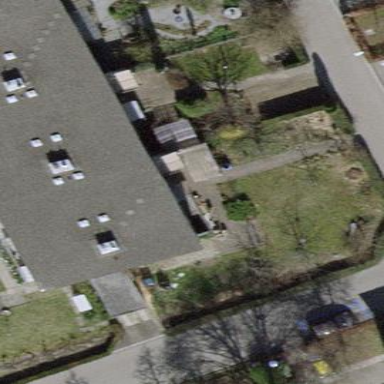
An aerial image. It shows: House with flat roof.